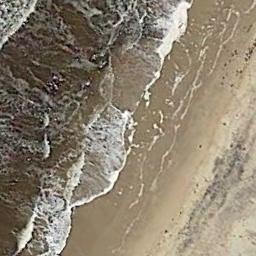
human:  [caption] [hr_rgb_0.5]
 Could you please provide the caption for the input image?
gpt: Waves of dark green water wash the beach .

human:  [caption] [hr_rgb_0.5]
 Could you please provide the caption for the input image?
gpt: There were large white waves near the beach .

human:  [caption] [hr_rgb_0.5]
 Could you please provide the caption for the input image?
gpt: The beach with brown sand and the white waves washed ashore .

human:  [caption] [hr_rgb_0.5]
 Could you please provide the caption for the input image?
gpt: Brown sea and wet land by the beach .

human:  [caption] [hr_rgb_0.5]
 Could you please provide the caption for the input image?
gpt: There are water marks on the beach .